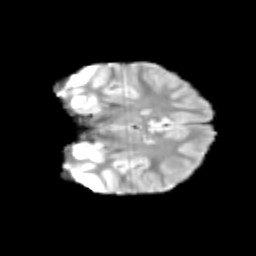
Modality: T2w
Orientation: coronal
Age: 11
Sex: male
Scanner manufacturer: siemens
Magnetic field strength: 3 T
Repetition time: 3.8 s
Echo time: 0.07 s